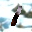
Label: 1